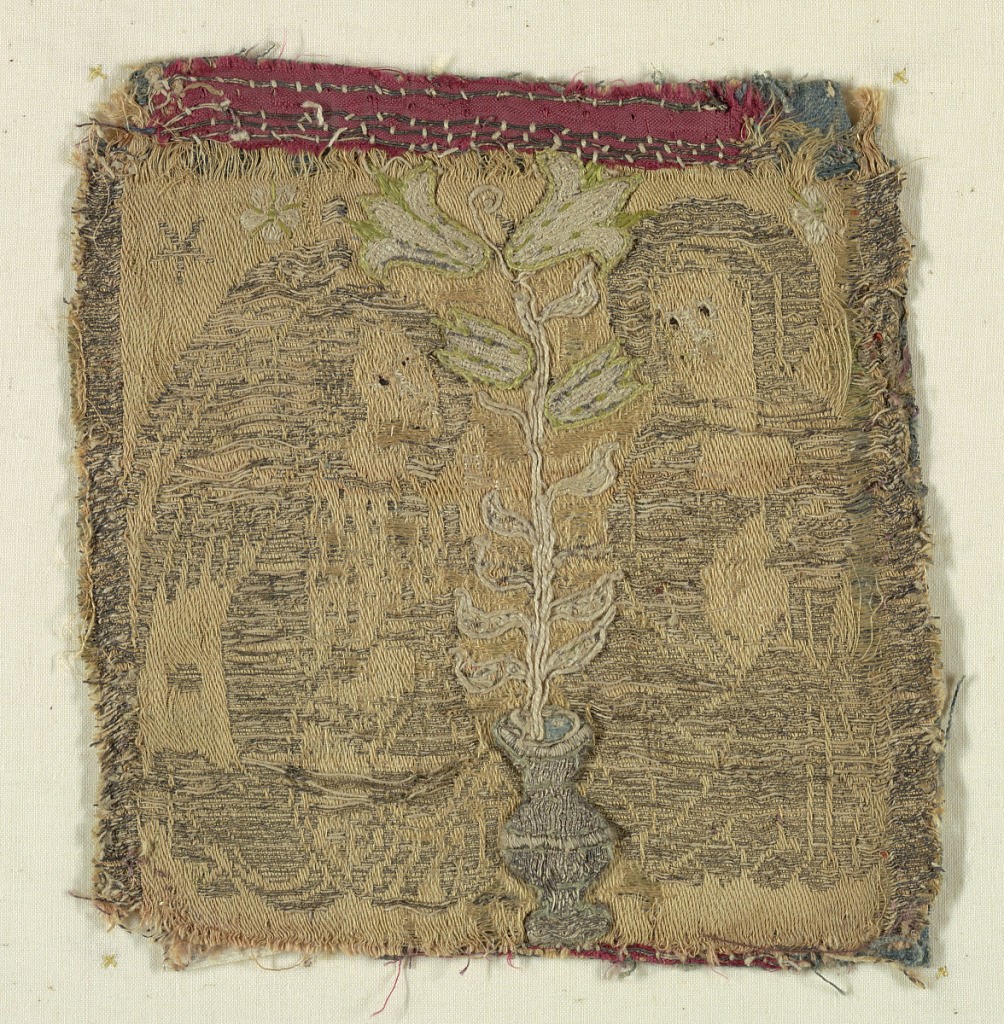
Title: Fragment
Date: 15th century
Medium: silk, metallic Technique: woven with additions of applique and embroidery
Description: Scene representing the Annunciation with Mary and the angel woven into cloth. Lily in a pot has been added with embroidery and applique.